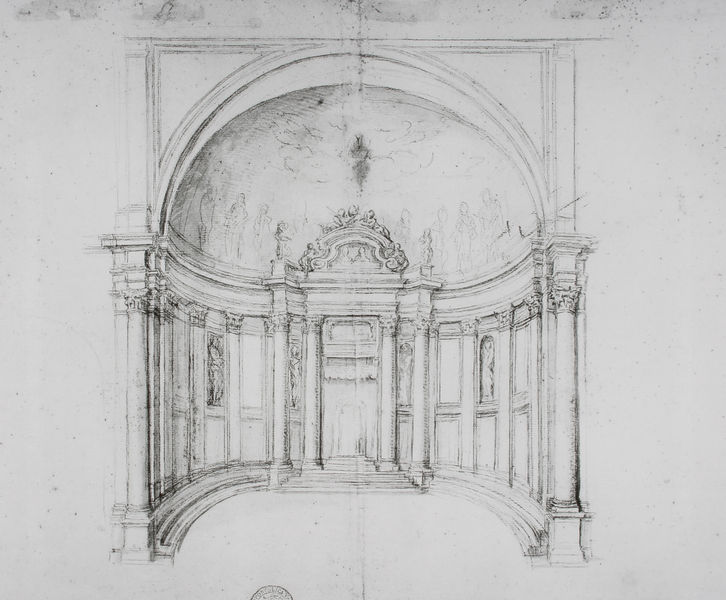
Titel: Entwurf für den Chor von S. Giovanni in Laterano, Rom
Künstler: Pietro da Cortona
Standort: Rom
Institution: Biblioteca Apostolica Vaticana
Schlagwörter: himmel, weiß, ausschnitt, grau, lampe, marmor, mitte, pfeiler, schwarz, skizze, säule, säulen, tür, zeichnung, gebäude, ornament, alt, wand, architektur, barock, stein, kirche, boden, figur, decke, theater, schön, oval, rund, skulptur, statue, bilder, papier, ansicht, bogen, grafik, graphik, pilaster, figuren, kuppel, treppe, symmetrie, ornamente, stuck, stufen, fussboden, eingang, nische, dom, draufsicht, schnitt, kuppe, schwarzweiß, bleistift, stempel, entwurf, stift, altar, kapitelle, halbkreis, halbrund, fries, portal, sims, schnörkel, skulpturen, statuen, apsis, zentral, chor, plan, kassetten, konche, heilige, niesche, prunk, korinthisch, querschnitt, basilika, lisenen, aufriss, nischen, architekturzeichnung, bauzeichnung, deckenmalerei, vierung, bekrönung, blaupause, planung, ästhetisch, seulen, sälen, ikonen, thronsaal, angedeutet, beispiel, biedermeyer, architek, arkantusblatt, chorrund, chorrunf, kassetiert, kompositsäule, skupturen, bla bla bla, stuchk, hablrund